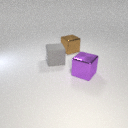
large brown metal cube to the right of large gray rubber cube